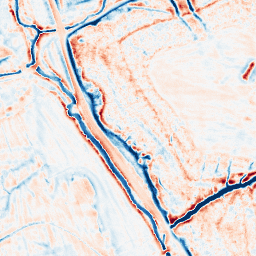
Category: edge_preserving
Decomposition family: bilateral
Decomposition parameters: d: 15
sigma_color: 50
sigma_space: 50
Upsampling method: sinc_hamming
Upsampling parameters: scale: 4
kernel_size: 16
Upsampling scale: 4